Current action and preconditions to check: trajectory_clear

Your task: For each precondition in the list above, predict whether it will hold at this action.

Consider the current scene as observed from the mobile robot's camera, and analyze the predicted future states of all dynamic agents (e.g., people, animals, vehicles, or any moving entities) within the NEXT SECOND.

IMPORTANT: Only answer "very likely" if you are absolutely certain—based on strong, clear evidence—that a dynamic agent will violate the precondition in the predicted future state. Do NOT answer "very likely" for unlikely, ambiguous, or low-probability risks.

Ask yourself for each precondition: Is there a high probability, with clear and convincing evidence, that the predicted future states of any dynamic agent will interfere with the predicted future state of the currently executing action within the NEXT SECOND, causing that precondition to fail?

Assess the risk level based on these predictions. Use "likely" or "very likely" if motions create a clear risk of interference.

Use "neutral" or "improbable" if agents are nearby but their predicted paths are clearly diverging or non-conflicting.

Failure Risk Categories: "very improbable", "improbable", "neutral", "likely", "very likely"

Answer Format: Output ONLY the probability_of_failure value from these categories: "very improbable", "improbable", "neutral", "likely", "very likely"

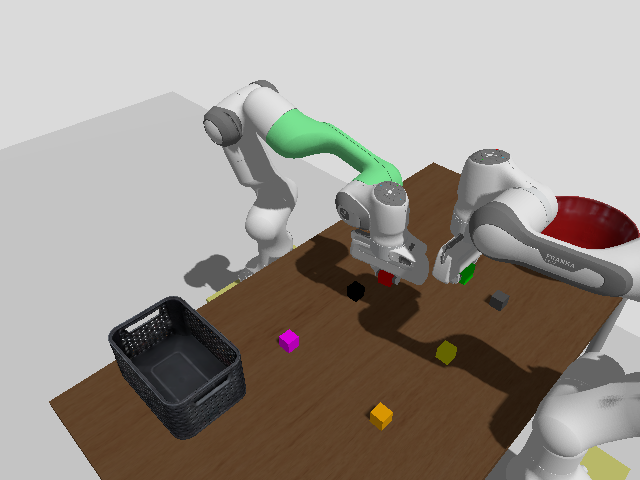

Answer: neutral